Field crop: tomato
Growth stage: 1
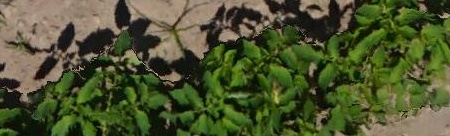
Species: tomato